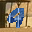
Label: 9